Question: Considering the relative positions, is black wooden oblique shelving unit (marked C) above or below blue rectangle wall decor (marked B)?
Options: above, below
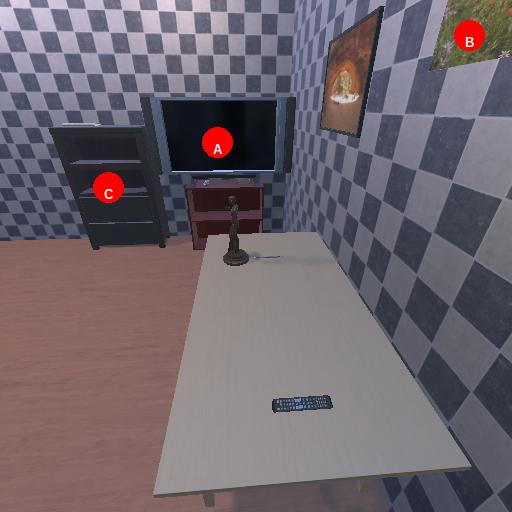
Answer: above